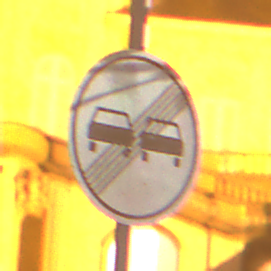
Verkehrszeichen: EndeUeberholverbot
Umgebung: Outdoor, Suburban
Tageszeit: Night
Wetter: PartlyCloudy
Licht: Artificial
Jahreszeit: NotSpecified
Kontrast: HighContrast